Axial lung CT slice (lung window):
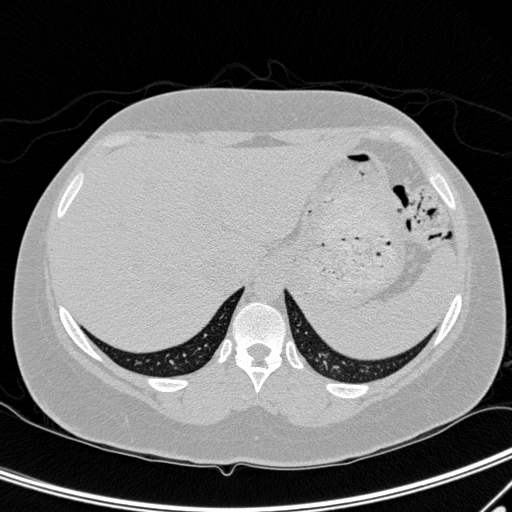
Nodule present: no